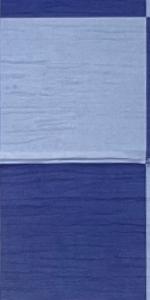
Label: Empty